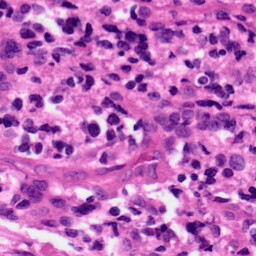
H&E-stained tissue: Ovarian